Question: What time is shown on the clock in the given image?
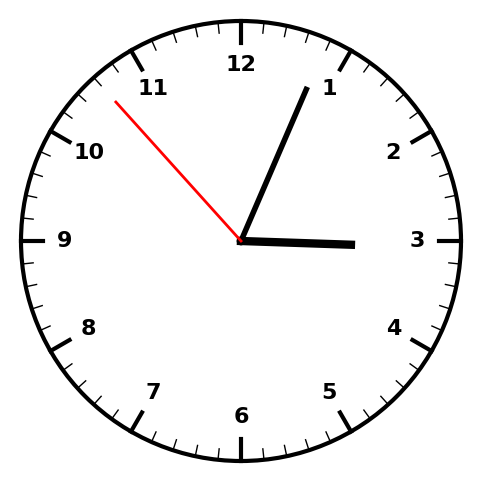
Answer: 03:03:53